Question: I have DBGrid. Sometimes, if i change some cell value, it give a wildcard. You can see that in the image.

My question : when this wildcard, it can be appear? How can disable that?
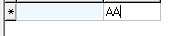
Answer: The '*' is an indicator that your dbgrid is in insert mode.
If you don't want this indicator to appear you can change (the drawing of) it in the <URL> event.
If you use this event you may need to set 'dbGrid.DefaultDrawing' to false.
See also: <URL>
Another option is to implement your own custom style.
'''
type
TMyStyleWithNoIndicator = class(TCustomStyleServices)
function GetElementDetails(Detail: TThemedGrid): TThemedElementDetails; override;
end;
function TMyStyleWithNoIndicator.GetElementDetails(Detail: TThemedGrid): TThemedElementDetails;
begin
inherited;
//prevent drawing of the insert indicator.
if Detail in [tgIndicatorInsert] then Result.State = Ord(tgCellNormal);
end;
procedure TForm1.Form1Create(Sender: TObject);
begin
TStyleManager.SetStyle(TMyStyleWithNoIndicator.Create);
end;
'''